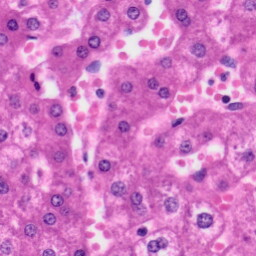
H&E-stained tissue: Liver